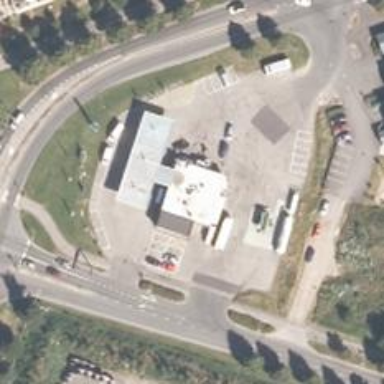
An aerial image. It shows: Convenience shop.